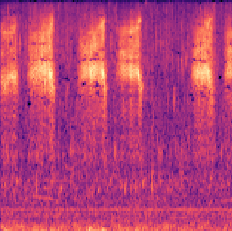
Sound class: Frog